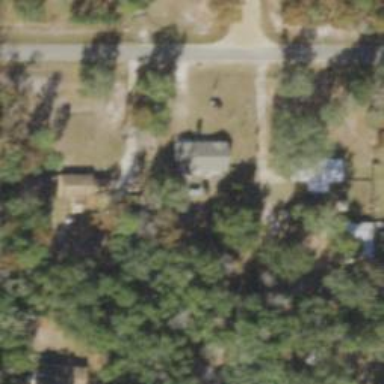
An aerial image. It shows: Driveway.